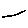
Label: line